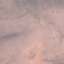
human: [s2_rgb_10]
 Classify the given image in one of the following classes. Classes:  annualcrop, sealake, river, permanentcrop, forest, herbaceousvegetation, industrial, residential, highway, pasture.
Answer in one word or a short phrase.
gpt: HerbaceousVegetation